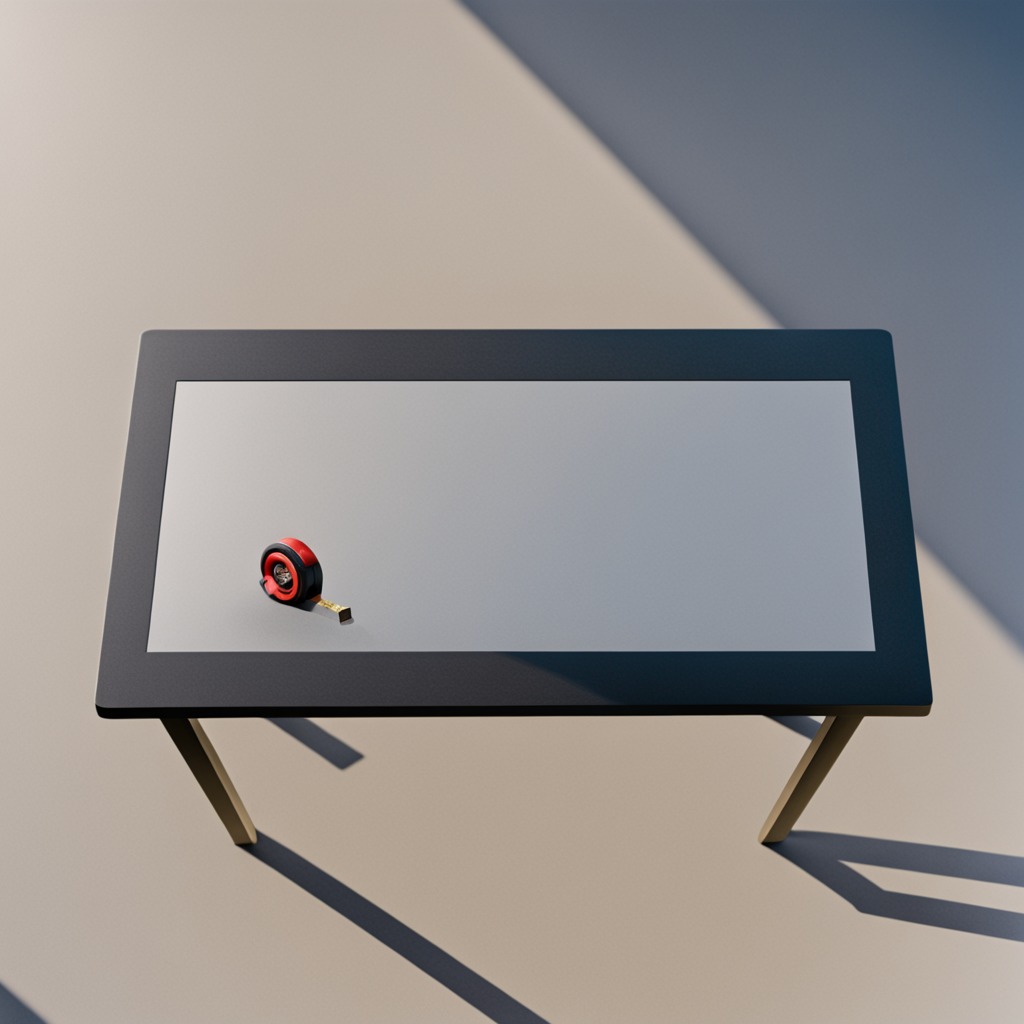
A measuring tape is lying on the utility table.